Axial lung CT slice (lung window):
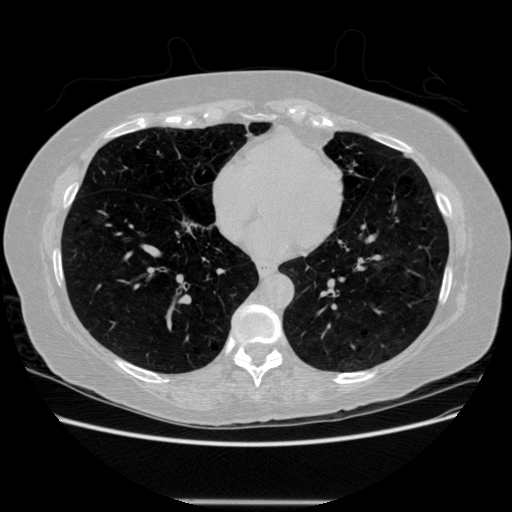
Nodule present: no